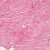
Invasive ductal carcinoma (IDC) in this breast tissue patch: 0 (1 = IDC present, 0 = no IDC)